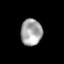
Tissue: prostate
Cell type: T cells
Senescence score: 0.7425
Nuclear area (px): 555
Mean DAPI intensity: 165.436